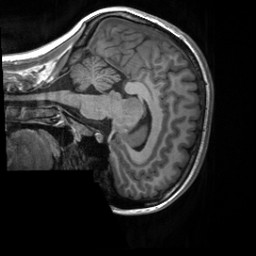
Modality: T1w
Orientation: sagittal
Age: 19
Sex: female
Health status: healthy
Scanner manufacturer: siemens
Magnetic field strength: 3 T
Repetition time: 2 s
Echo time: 0.00232 s